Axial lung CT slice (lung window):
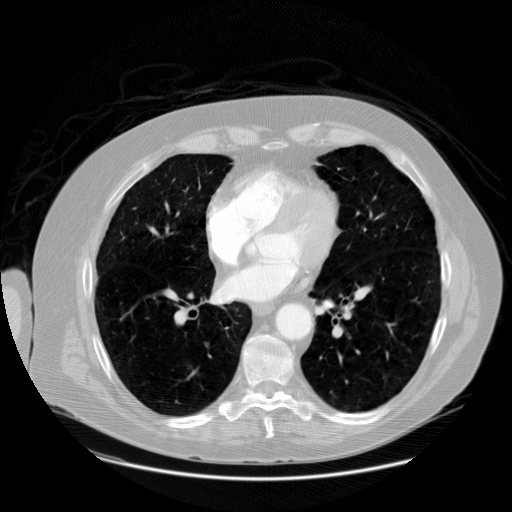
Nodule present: no